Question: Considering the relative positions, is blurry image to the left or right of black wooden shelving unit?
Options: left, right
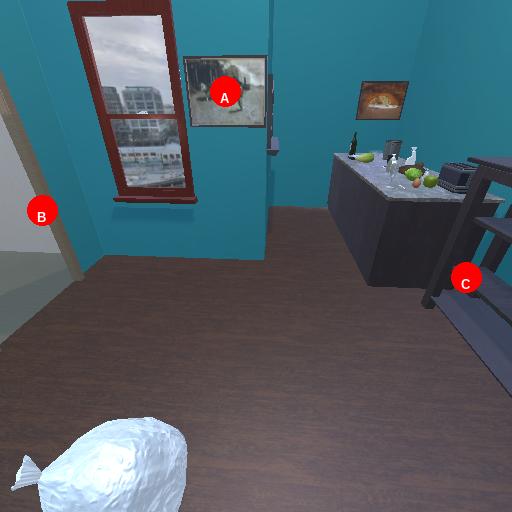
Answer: left